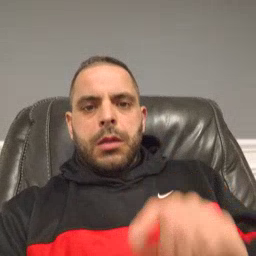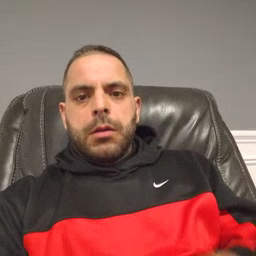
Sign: pencil